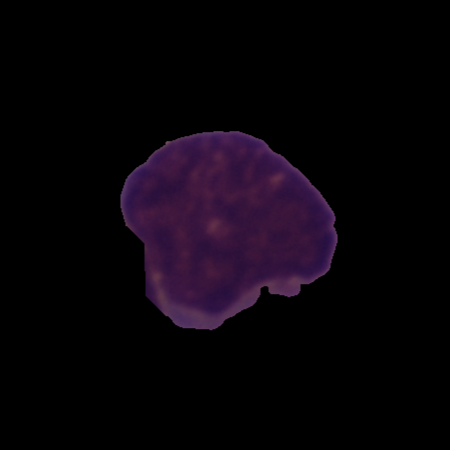
Label: cancer